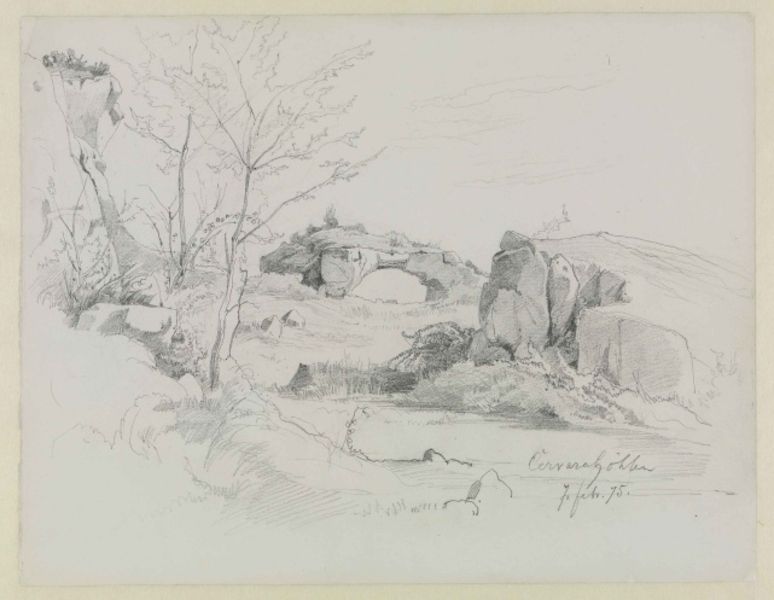
Titel: Bei den Cervaragrotten
Künstler: Edmund Friedrich Kanoldt
Standort: Karlsruhe
Institution: Staatliche Kunsthalle Karlsruhe
Schlagwörter: baum, berg, blätter, felsen, himmel, laub, wasser, weiß, wolken, bäume, fluss, landschaft, ufer, äste, grau, hell, hintergrund, schwarz, skizze, zeichnung, gras, weg, wiese, wolke, blass, stein, steine, signatur, ast, bach, erde, ferne, gräser, horizont, hügel, natur, strauch, weite, brücke, sträucher, land, pflanzen, höhle, tal, zart, ruhig, schrift, bogen, abhang, berge, fels, gebirge, hang, dunst, graphik, wise, kahl, vegetation, linien, herbst, signiert, romantik, datum, tiefe, granit, still, fein, hoch, steppe, striche, tor, klippe, roh, ruine, unterschrift, steinbrücke, kohle, draußen, felsig, lithographie, schraffur, künstler, schwarzweiß, höhlen, schraffiert, bleistift, hallo, entwurf, stift, unvollendet, karg, bock, ziegenbock, ziege, gams, formation, baume, topographie, naturstudie, datiert, dunkst, landschaftsskizze, landschaftszeichnung, caspar david, beistift, schreibstift, landschafr, naturzeichnung, felsbogen, 15, 1875, 75, ungebung, felsbrücke, naturbogen, formnation, umgeung, gemsw, blaistieft